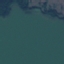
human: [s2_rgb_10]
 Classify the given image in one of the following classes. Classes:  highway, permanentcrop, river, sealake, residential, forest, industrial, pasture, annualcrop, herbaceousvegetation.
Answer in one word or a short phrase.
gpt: SeaLake